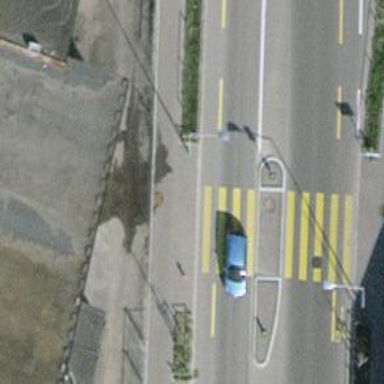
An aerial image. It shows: Asphalt sidewalk along the footway.